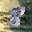
Label: 8